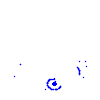
Particle: pion